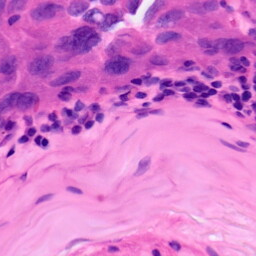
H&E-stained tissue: Lung